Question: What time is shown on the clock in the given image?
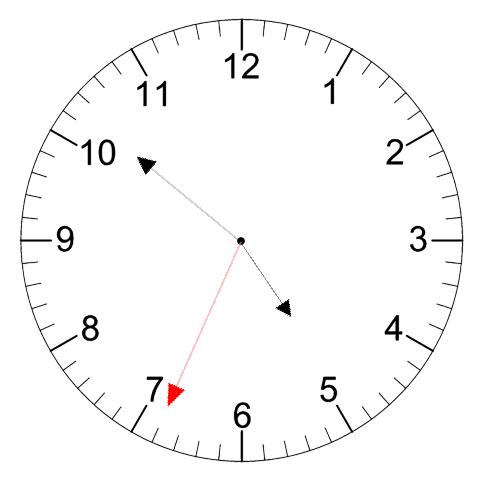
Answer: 04:51:34